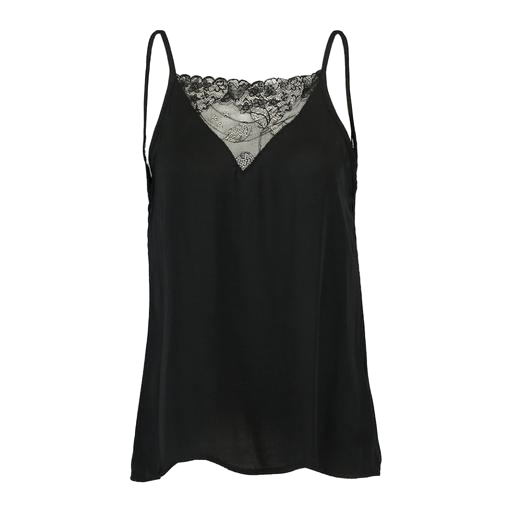
black dentelle lace-detail camisole, black chelsea cami, black lace cami, white background